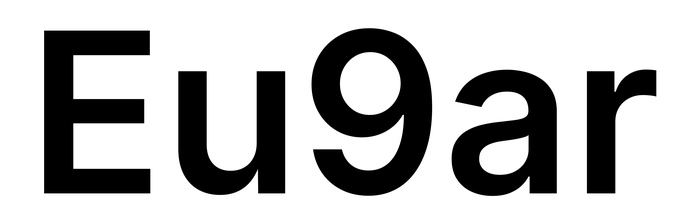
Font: Inter_SemiBold